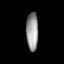
Tissue: lung
Cell type: Others
Senescence score: 0.2406
Nuclear area (px): 450
Mean DAPI intensity: 152.489